Question: I have a very weird problem. I was actually creating a JSFiddle to answer another question when I ran into an alignment issue. Just creating two inline-block elements results in a very weird situation where the left block is pushed down by about 40px.
I know that this is an issue in both Chrome and Firefox (on Mac, not sure about Windows).
## See for yourself: JSFiddle
All I have are two custom elements that I called '<cell>' that contain a title, held in '<t>' and a lipsum paragraph held in '<cnt>'.
---
## HTML:
'''
<div align="center">
<cell>
<t>This is a short title</t>
<cnt>Lorem ipsum dolor sit amet, consectetur adipiscing elit. Phasellus sit amet adipiscing diam, suscipit commodo augue. In tellus nunc, dapibus eu interdum at, laoreet volutpat est. Duis non mi quis urna malesuada dapibus. Nunc sit amet nulla quam. Pellentesque habitant morbi tristique senectus et netus et malesuada fames ac turpis egestas. Quisque molestie neque cursus viverra luctus. Mauris ac placerat purus. Aenean vel dictum sem, condimentum pharetra diam. Nunc sed leo et arcu malesuada placerat sit amet nec ipsum.</cnt>
</cell>
<cell>
<t>This is a very very very very very very very chocolate very very very very very very long title</t>
<cnt>Lorem ipsum dolor sit amet, consectetur adipiscing elit. Phasellus sit amet adipiscing diam, suscipit commodo augue. In tellus nunc, dapibus eu interdum at, laoreet volutpat est. Duis non mi quis urna malesuada dapibus. Nunc sit amet nulla quam. Pellentesque habitant morbi tristique senectus et netus et malesuada fames ac turpis egestas. Quisque molestie neque cursus viverra luctus. Mauris ac placerat purus. Aenean vel dictum sem, condimentum pharetra diam. Nunc sed leo et arcu malesuada placerat sit amet nec ipsum.</cnt>
</cell>
</div>
'''
---
## CSS:
'''
cell
{
display: inline-block;
width: 300px;
height: 400px;
border: 1px solid #ccc;
padding: 10px;
margin: 0;
}
'''
---
## Result:

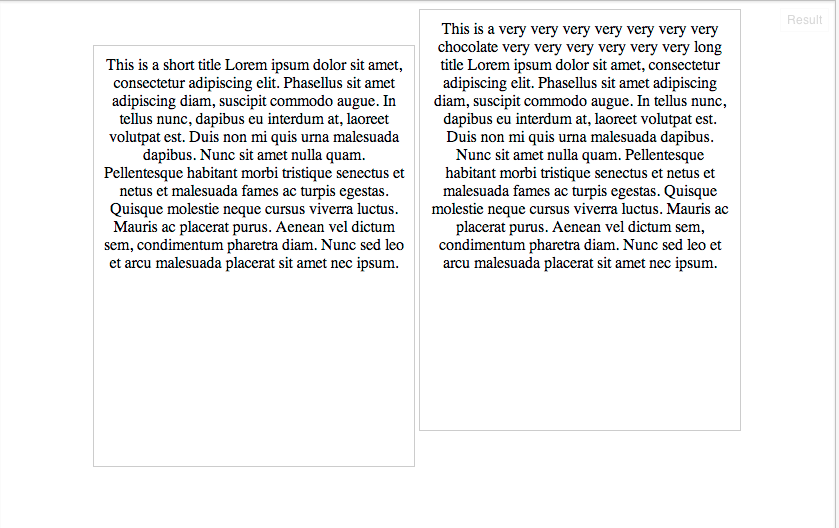
Answer: You need to specify the <URL>.
'''
cell {
display: inline-block;
width: 300px;
height: 400px;
border: 1px solid #ccc;
padding: 10px;
margin: 0;
vertical-align:top;
}
'''
<URL>